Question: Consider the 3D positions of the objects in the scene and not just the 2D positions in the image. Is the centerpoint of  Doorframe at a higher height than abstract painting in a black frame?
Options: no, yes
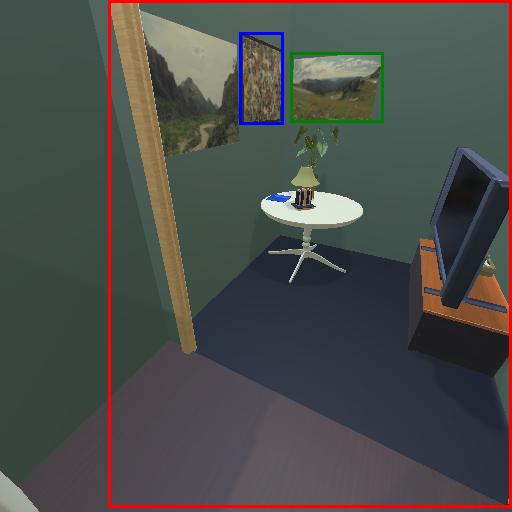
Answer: no